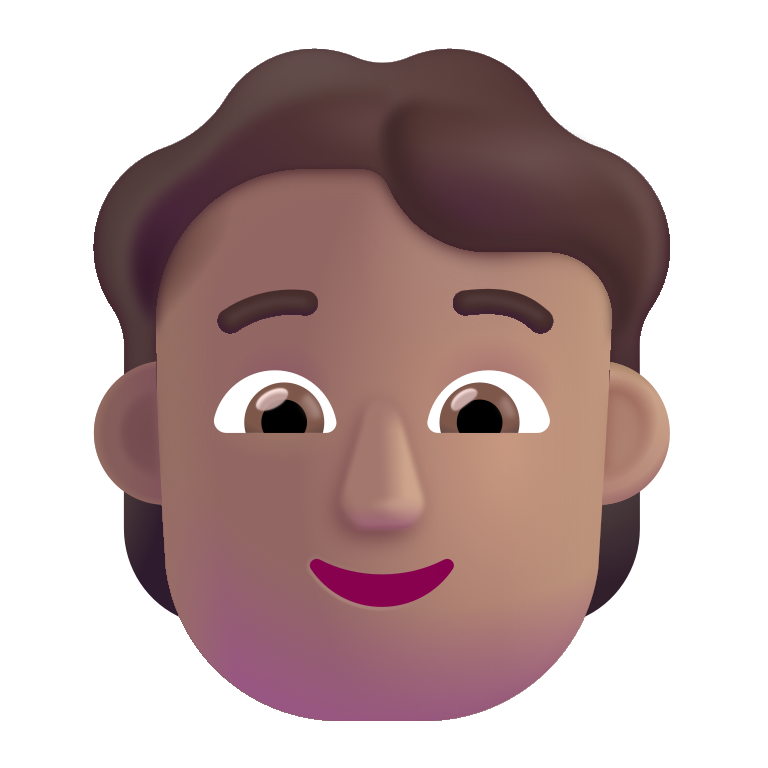
person color